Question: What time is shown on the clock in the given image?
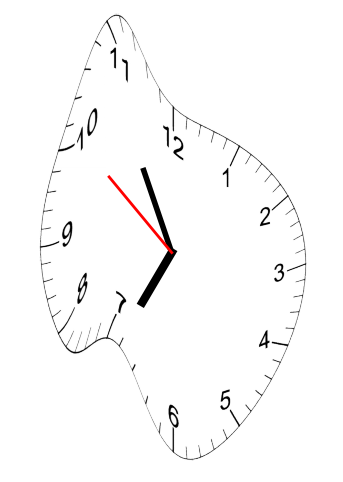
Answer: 06:54:51